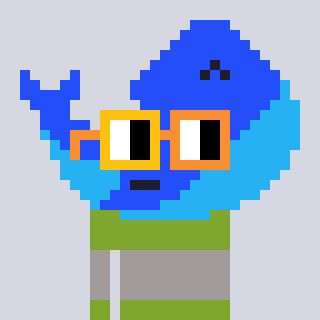
a pixel art character with square yellow and orange glasses, a whale-shaped head and a slimegreen-colored body on a cool background